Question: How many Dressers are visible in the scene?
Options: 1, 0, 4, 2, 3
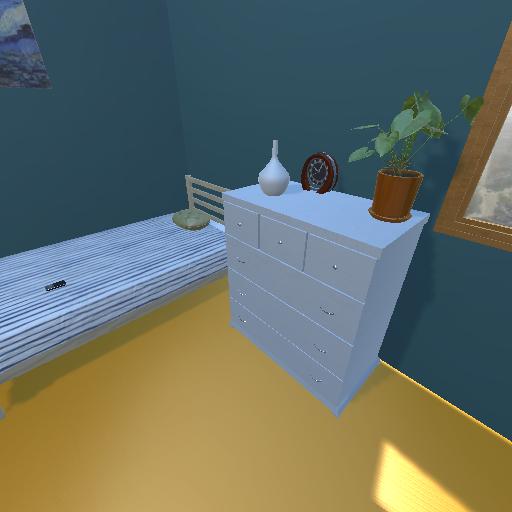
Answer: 1